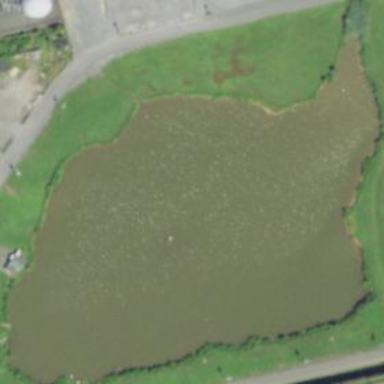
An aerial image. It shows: Pond with natural water.